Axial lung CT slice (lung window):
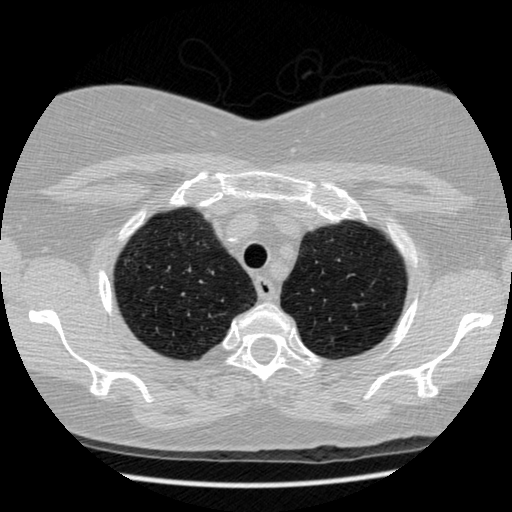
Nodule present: no